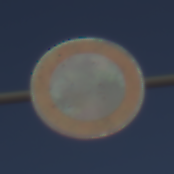
Verkehrszeichen: VerbotFahrzeugeAllerArt
Umgebung: Outdoor, Nature
Tageszeit: MorningAfternoon
Wetter: Clear
Licht: Natural
Jahreszeit: NotSpecified
Kontrast: HighContrast